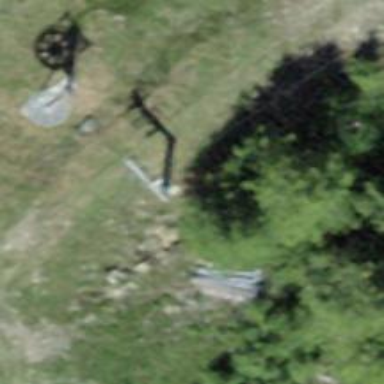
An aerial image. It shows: Pylon used for aerialway.